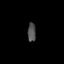
Tissue: skin
Cell type: Epithelial cells
Senescence score: 0.2122
Nuclear area (px): 151
Mean DAPI intensity: 79.755